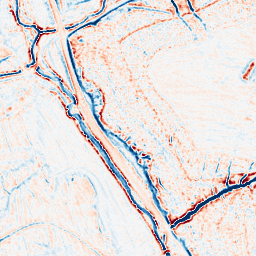
Category: edge_preserving
Decomposition family: bilateral
Decomposition parameters: d: 9
sigma_color: 75
sigma_space: 50
Upsampling method: cubic_mitchell
Upsampling parameters: scale: 2
Upsampling scale: 2